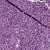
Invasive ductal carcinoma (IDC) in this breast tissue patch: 1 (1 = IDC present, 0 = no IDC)